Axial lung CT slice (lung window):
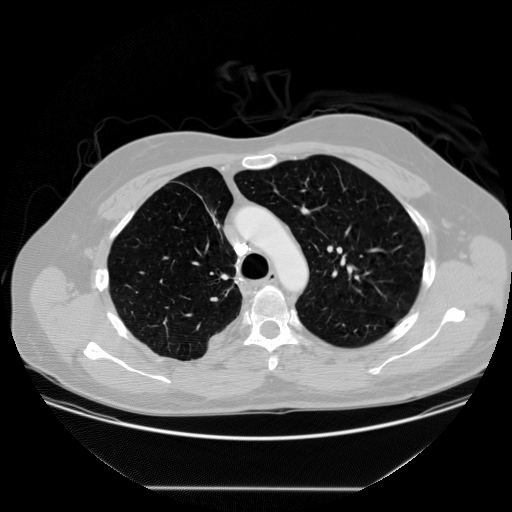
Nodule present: no